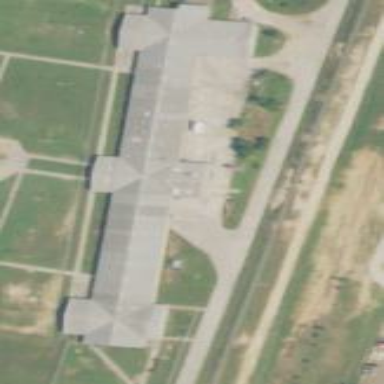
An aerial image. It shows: Prison building.